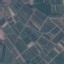
Label: PermanentCrop